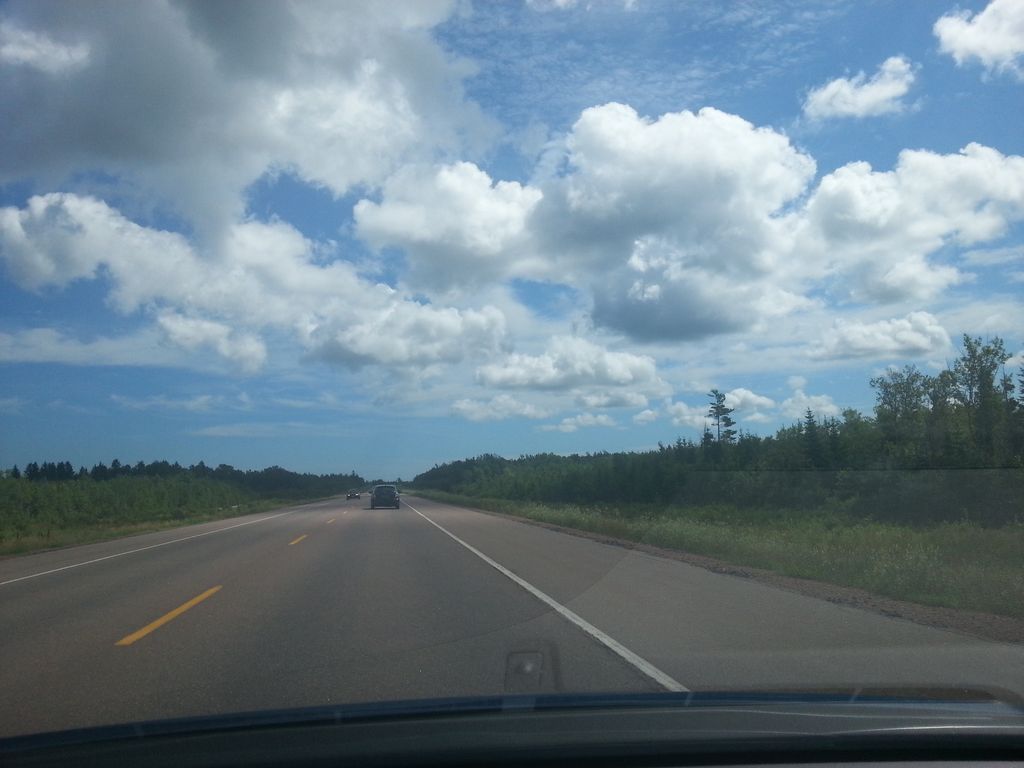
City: charlottetown